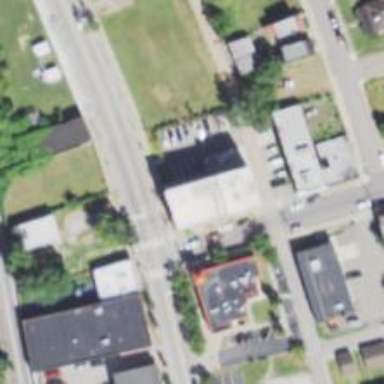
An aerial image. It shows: Alleyway designated as service road.